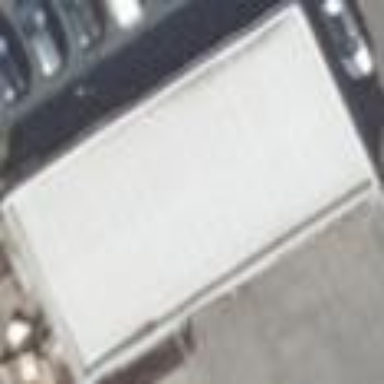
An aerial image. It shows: Flat-roofed building with grey roof.